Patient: sex M, age 69
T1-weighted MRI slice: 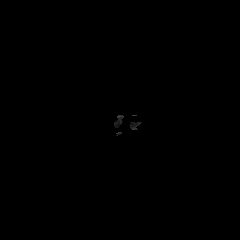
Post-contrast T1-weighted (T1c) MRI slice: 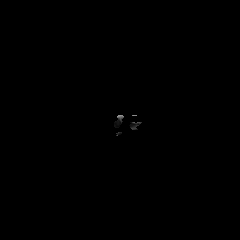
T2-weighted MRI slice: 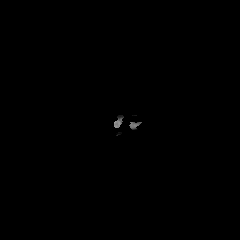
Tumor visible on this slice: no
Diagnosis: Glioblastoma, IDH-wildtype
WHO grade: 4